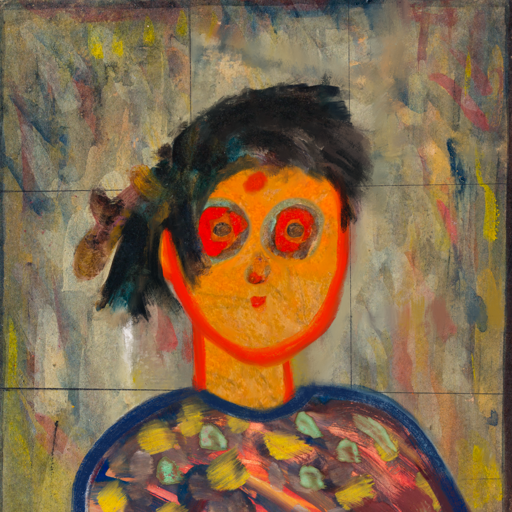
Background: GypsyMother, Head And Neck Front: Sisters, Face Front: Sisters, Bust: Mother_And_Son_Mother, Hair Front: Pipe, Head Accessory: Blank, Second Necklace: Blank, Necklace: Blank, Baby: Blank